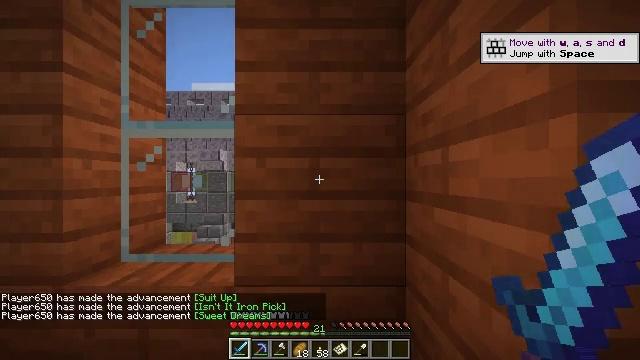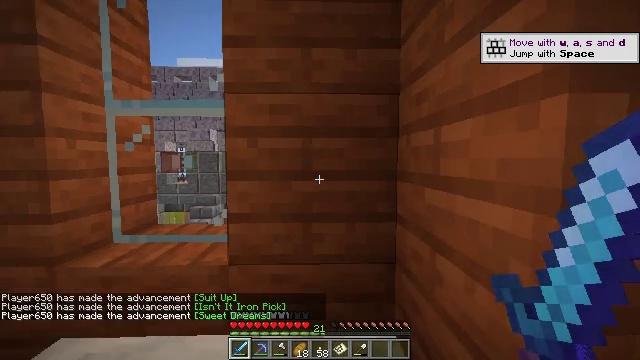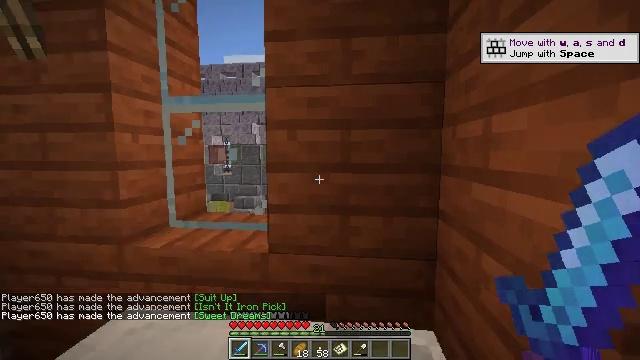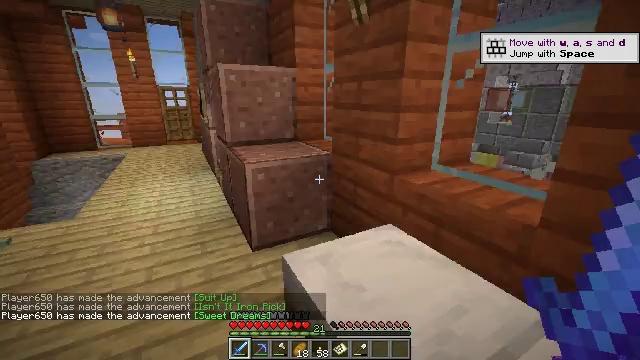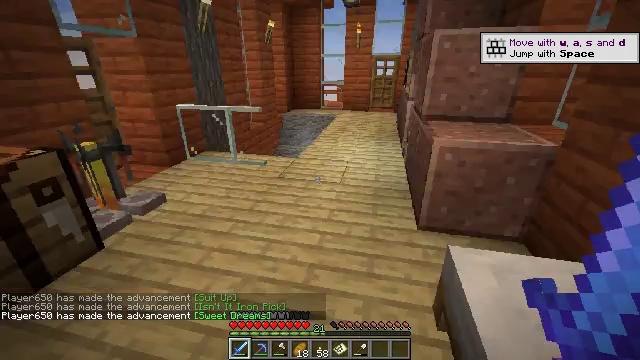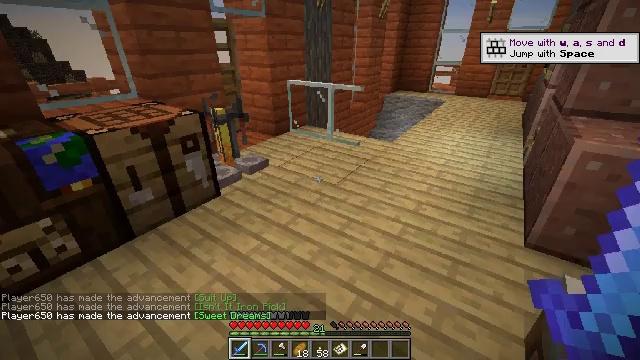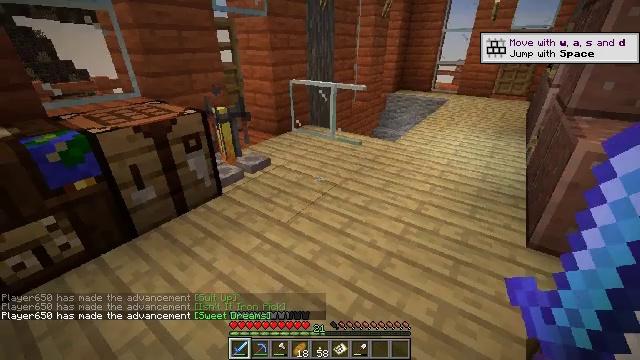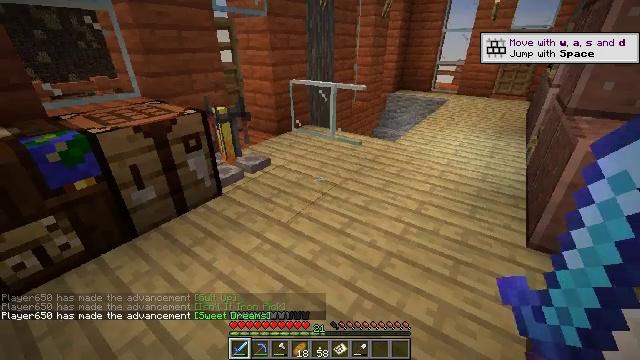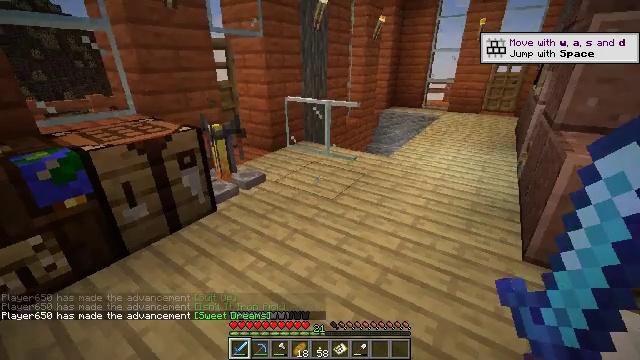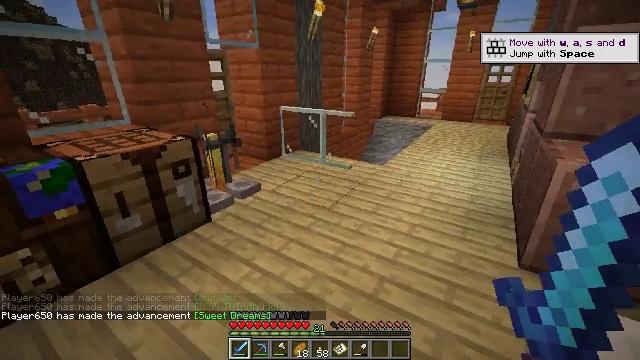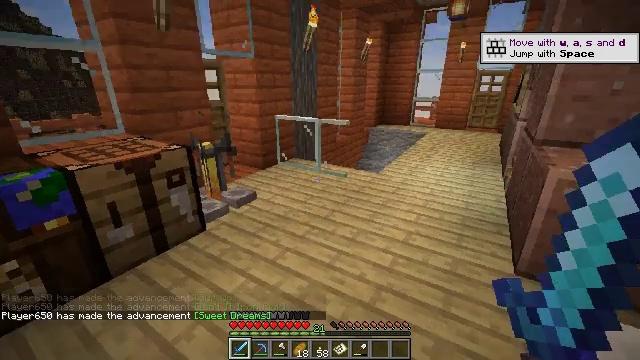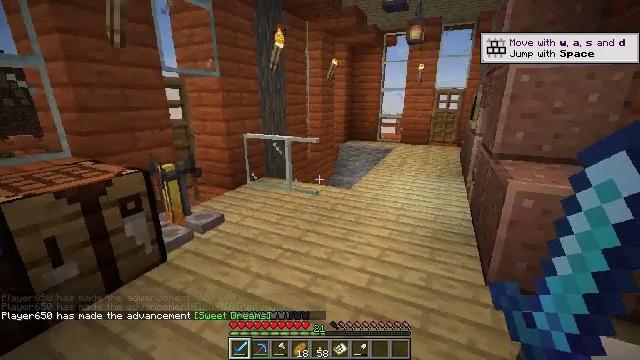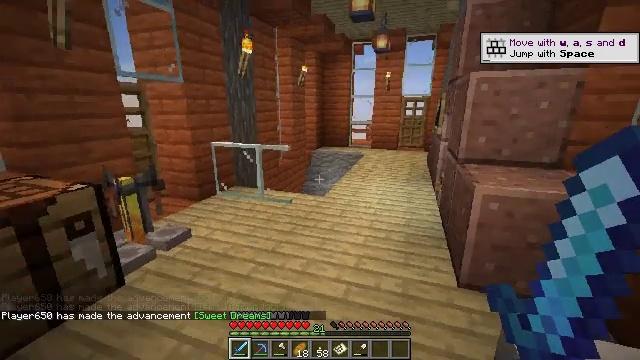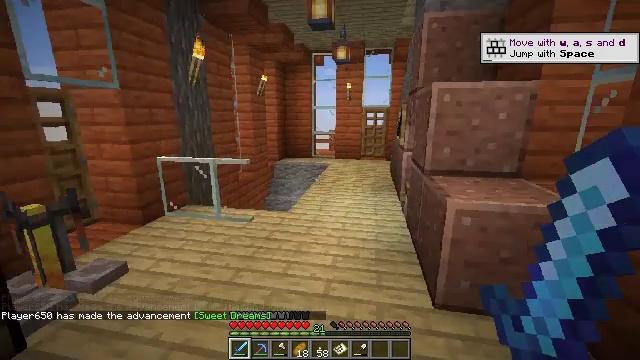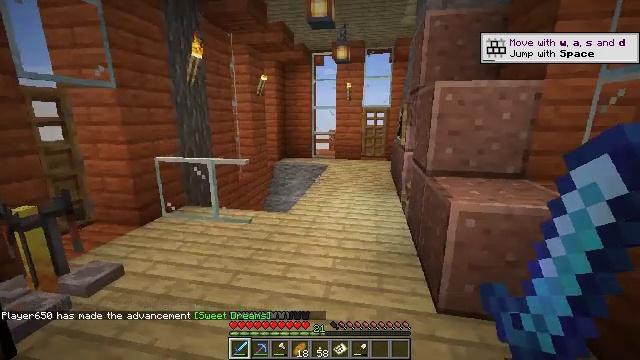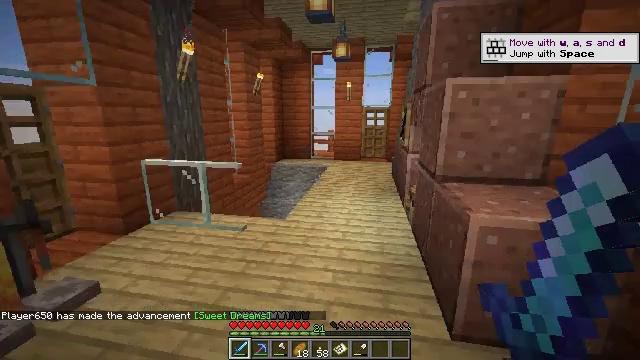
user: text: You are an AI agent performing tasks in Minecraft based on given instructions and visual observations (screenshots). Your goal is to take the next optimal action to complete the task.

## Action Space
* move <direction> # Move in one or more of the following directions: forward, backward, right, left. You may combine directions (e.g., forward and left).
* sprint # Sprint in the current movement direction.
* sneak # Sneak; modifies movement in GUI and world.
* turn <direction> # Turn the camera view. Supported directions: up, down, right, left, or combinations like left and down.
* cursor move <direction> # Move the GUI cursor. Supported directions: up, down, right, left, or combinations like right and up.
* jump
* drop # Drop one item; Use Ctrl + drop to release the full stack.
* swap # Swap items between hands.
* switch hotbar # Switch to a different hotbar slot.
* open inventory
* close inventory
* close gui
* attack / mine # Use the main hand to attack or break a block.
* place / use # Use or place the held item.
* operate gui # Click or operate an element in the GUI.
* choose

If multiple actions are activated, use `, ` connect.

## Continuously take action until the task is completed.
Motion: motion action
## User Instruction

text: Kill mobs.
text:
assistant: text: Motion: turn right and down
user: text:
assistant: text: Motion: turn left and down
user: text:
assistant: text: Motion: turn left and down
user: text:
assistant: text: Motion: turn left and down
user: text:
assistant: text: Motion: turn left and down
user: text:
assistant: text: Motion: no_op
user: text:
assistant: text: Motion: no_op
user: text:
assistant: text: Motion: turn right and up
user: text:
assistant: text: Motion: turn right and up
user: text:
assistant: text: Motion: turn right and up
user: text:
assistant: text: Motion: move forward, turn right and up
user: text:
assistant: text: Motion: move forward, turn right and up
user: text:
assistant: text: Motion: move forward, turn right and up
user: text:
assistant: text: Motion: move forward
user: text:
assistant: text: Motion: move forward
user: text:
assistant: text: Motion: move forward
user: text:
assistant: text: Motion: move forward
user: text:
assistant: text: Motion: move forward
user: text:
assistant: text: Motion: move forward
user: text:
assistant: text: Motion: move forward
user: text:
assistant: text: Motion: move forward
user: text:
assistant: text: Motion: move forward
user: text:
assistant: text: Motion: move forward
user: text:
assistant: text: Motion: move forward
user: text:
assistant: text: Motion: move forward
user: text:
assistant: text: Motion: move forward
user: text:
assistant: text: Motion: move forward
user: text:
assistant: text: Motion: move forward
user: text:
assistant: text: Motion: move forward
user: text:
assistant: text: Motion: move forward